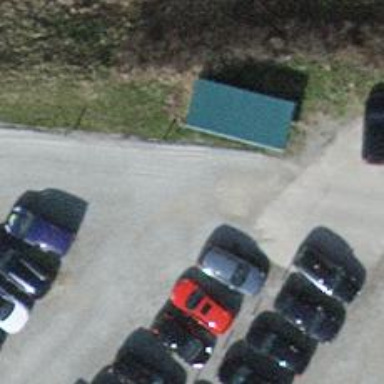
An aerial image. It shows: Parking aisle with pebblestone surface.